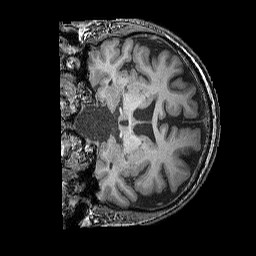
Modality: T1w
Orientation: coronal
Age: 66
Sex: male
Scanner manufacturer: siemens
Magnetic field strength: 3 T
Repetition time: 2.25 s
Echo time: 0.00415 s